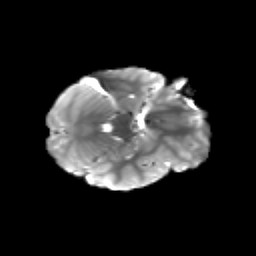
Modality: T2w
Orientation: axial
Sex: female
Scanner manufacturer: siemens
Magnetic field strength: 3 T
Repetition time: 5 s
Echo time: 0.071 s